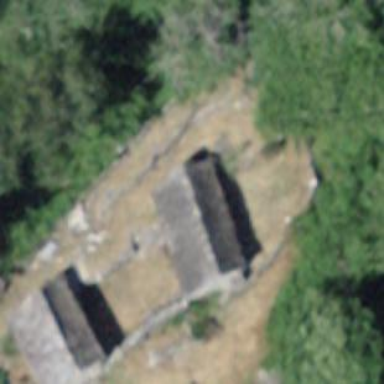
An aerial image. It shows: Cabin is depicted in the image.